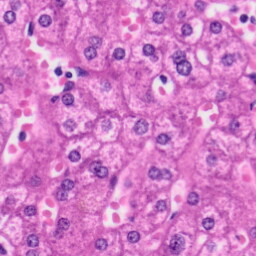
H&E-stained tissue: Liver